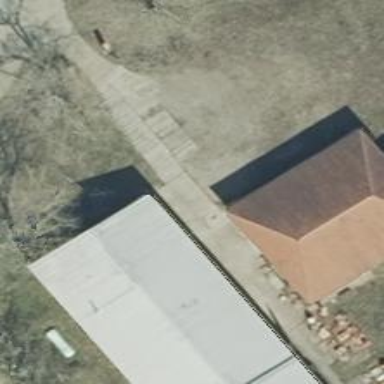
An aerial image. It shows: Driveway with ground surface.